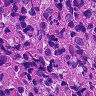
Metastatic tissue present: yes